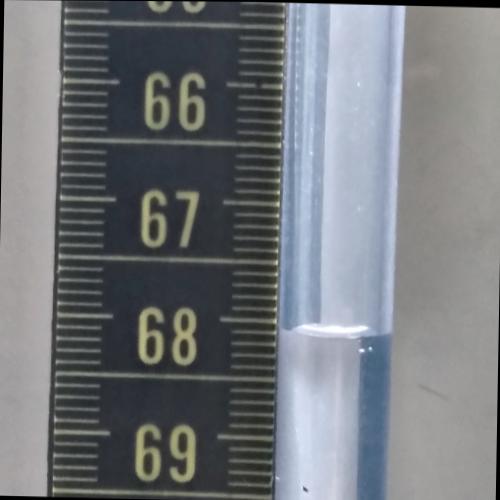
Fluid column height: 68.1 cm